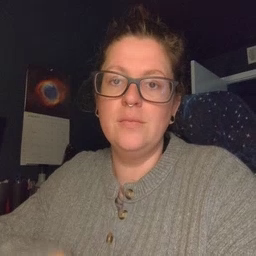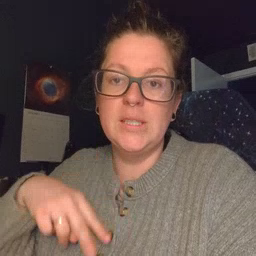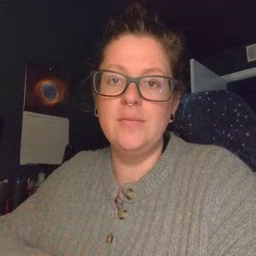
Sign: read